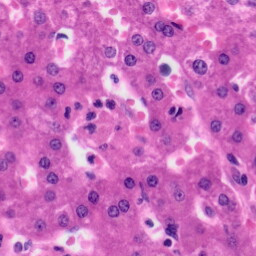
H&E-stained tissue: Liver